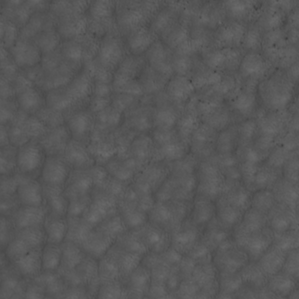
Label: non_frost